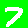
Digit: 7